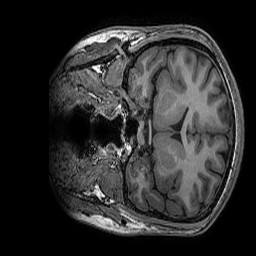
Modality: T1w
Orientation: coronal
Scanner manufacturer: ge
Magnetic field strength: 3 T
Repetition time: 0.008156 s
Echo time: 0.00318 s